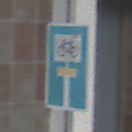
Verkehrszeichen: SackgasseRadverkehrDurchlaessig
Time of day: MorningAfternoon
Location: Roofed (Urban)
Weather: PartlyCloudy
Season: NotSpecified
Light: Natural